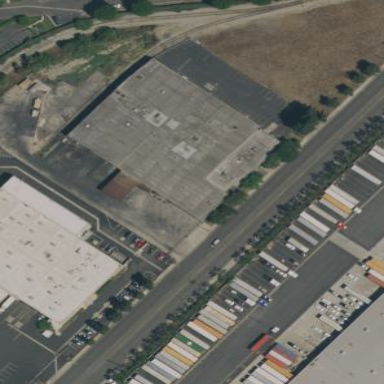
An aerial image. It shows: Warehouse.